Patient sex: M
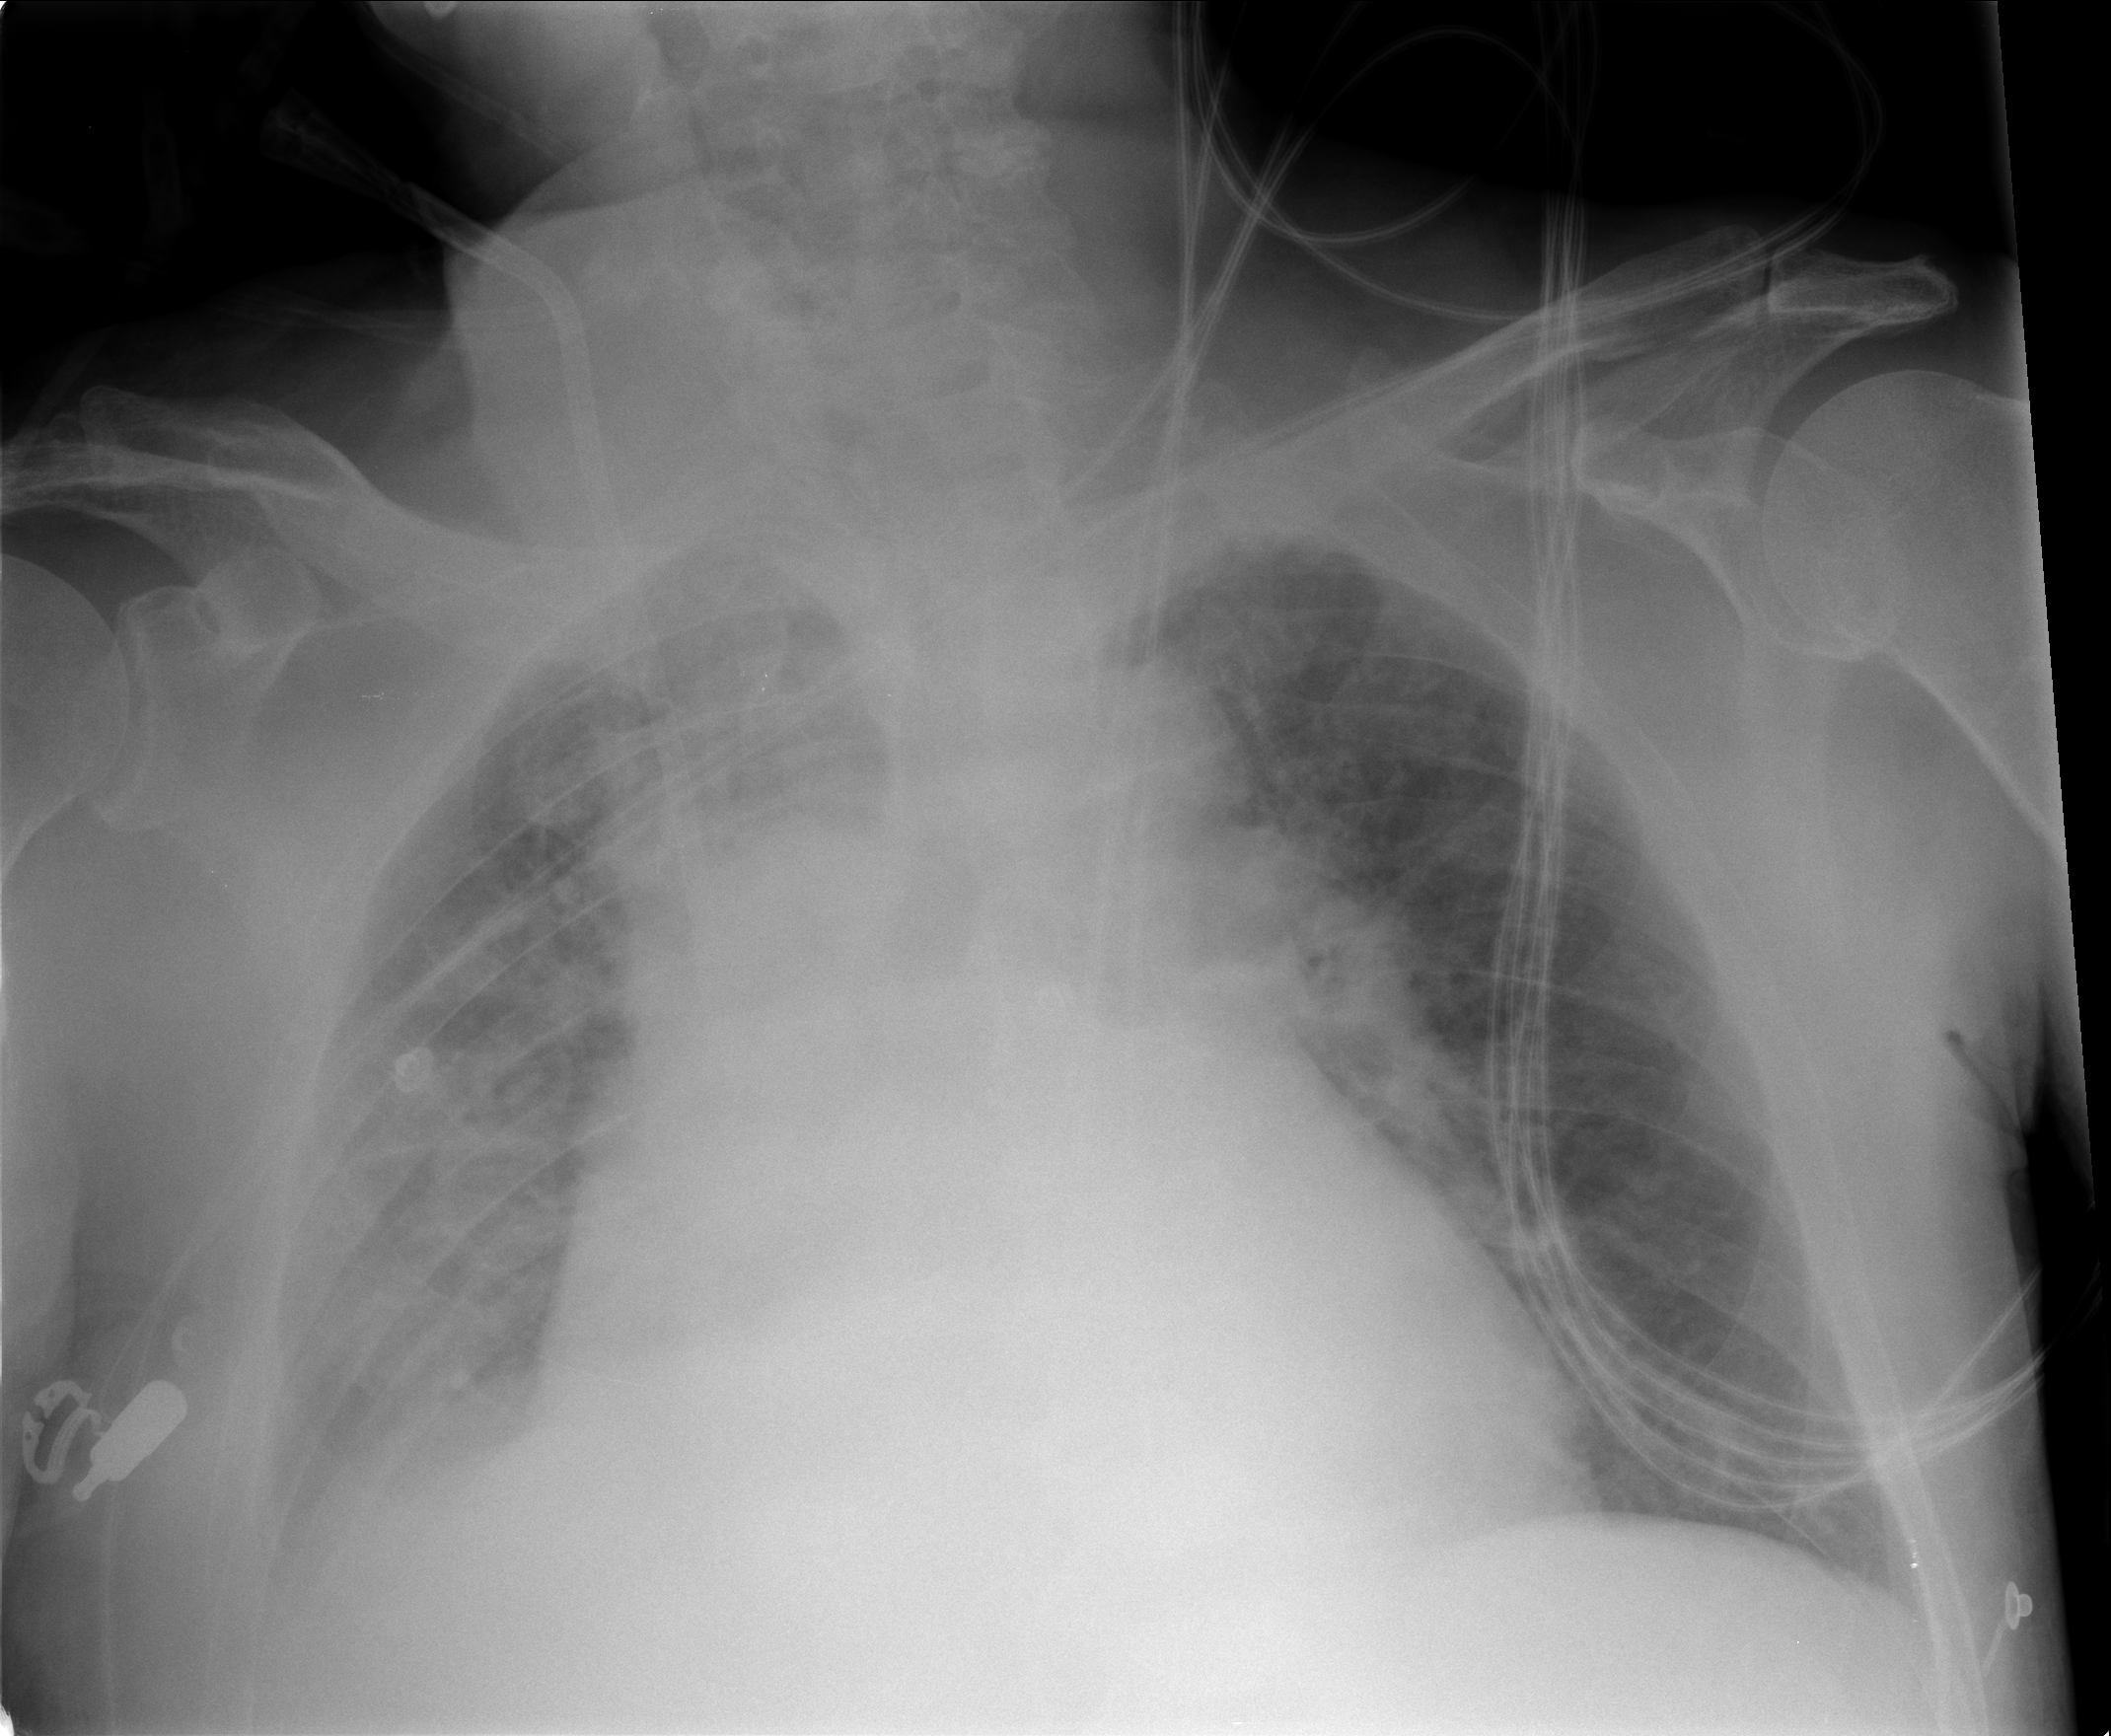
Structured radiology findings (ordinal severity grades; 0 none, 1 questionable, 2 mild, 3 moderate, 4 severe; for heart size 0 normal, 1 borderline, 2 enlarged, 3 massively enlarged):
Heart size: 2
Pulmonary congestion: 2
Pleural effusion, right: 2
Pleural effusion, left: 0
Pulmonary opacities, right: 1
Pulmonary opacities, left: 0
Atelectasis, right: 2
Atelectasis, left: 0